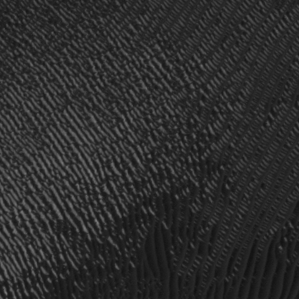
Label: frost